CT reconstruction: vmi40
Segmentation target: lesions
Patient: F, age 83
Metal implant: no
Axial slice:
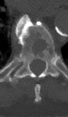
Sagittal slice:
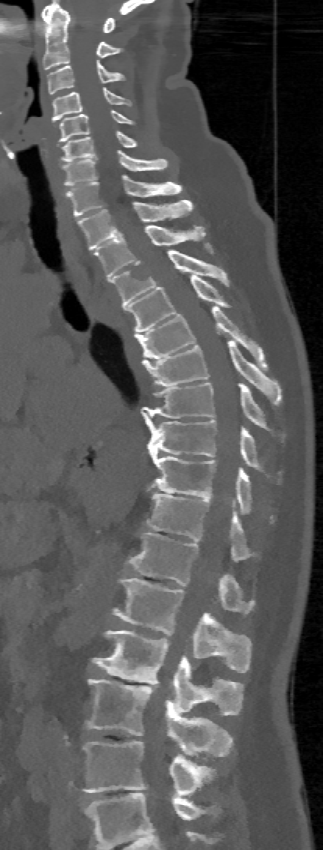